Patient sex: F
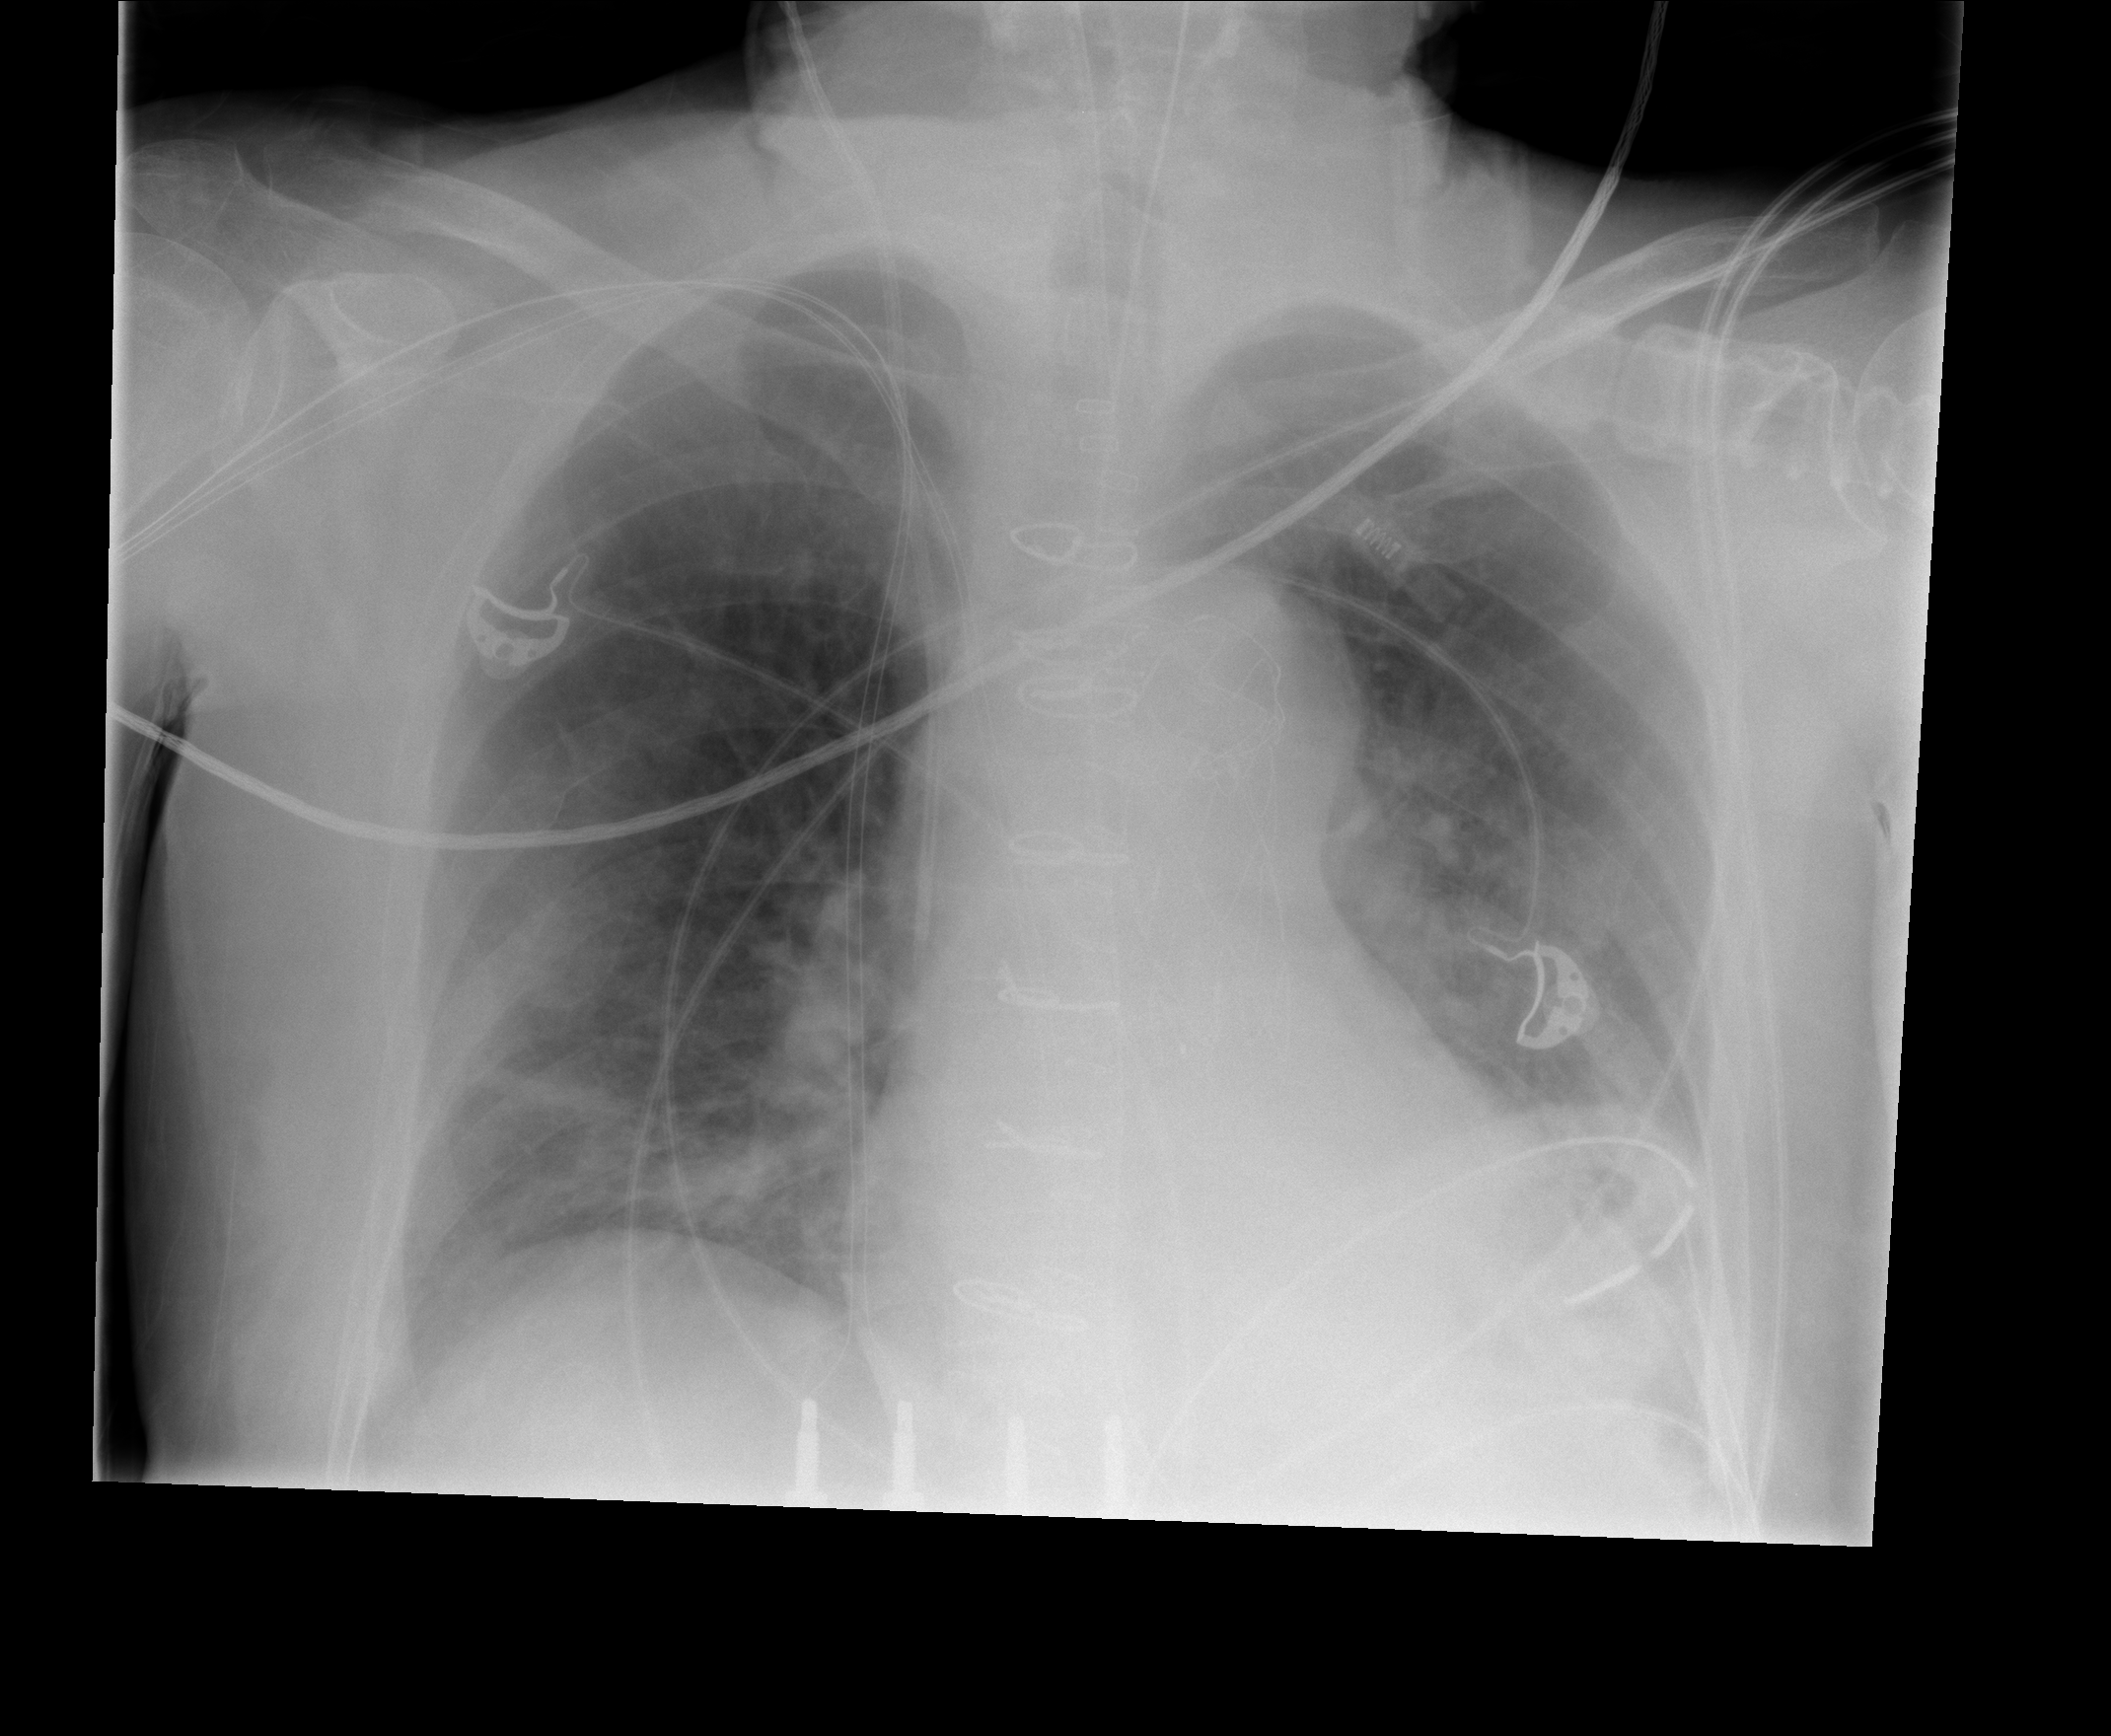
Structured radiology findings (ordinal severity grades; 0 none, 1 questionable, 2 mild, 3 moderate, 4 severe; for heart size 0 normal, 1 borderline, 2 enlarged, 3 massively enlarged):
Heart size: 0
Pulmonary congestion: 0
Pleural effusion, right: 0
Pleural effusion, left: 1
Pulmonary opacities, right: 2
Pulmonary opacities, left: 2
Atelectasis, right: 0
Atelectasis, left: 2